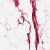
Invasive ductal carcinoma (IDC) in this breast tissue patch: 0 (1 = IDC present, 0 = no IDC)